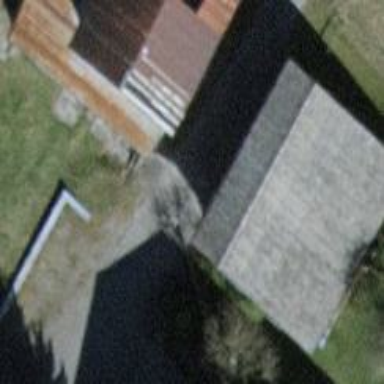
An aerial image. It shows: Shed building.